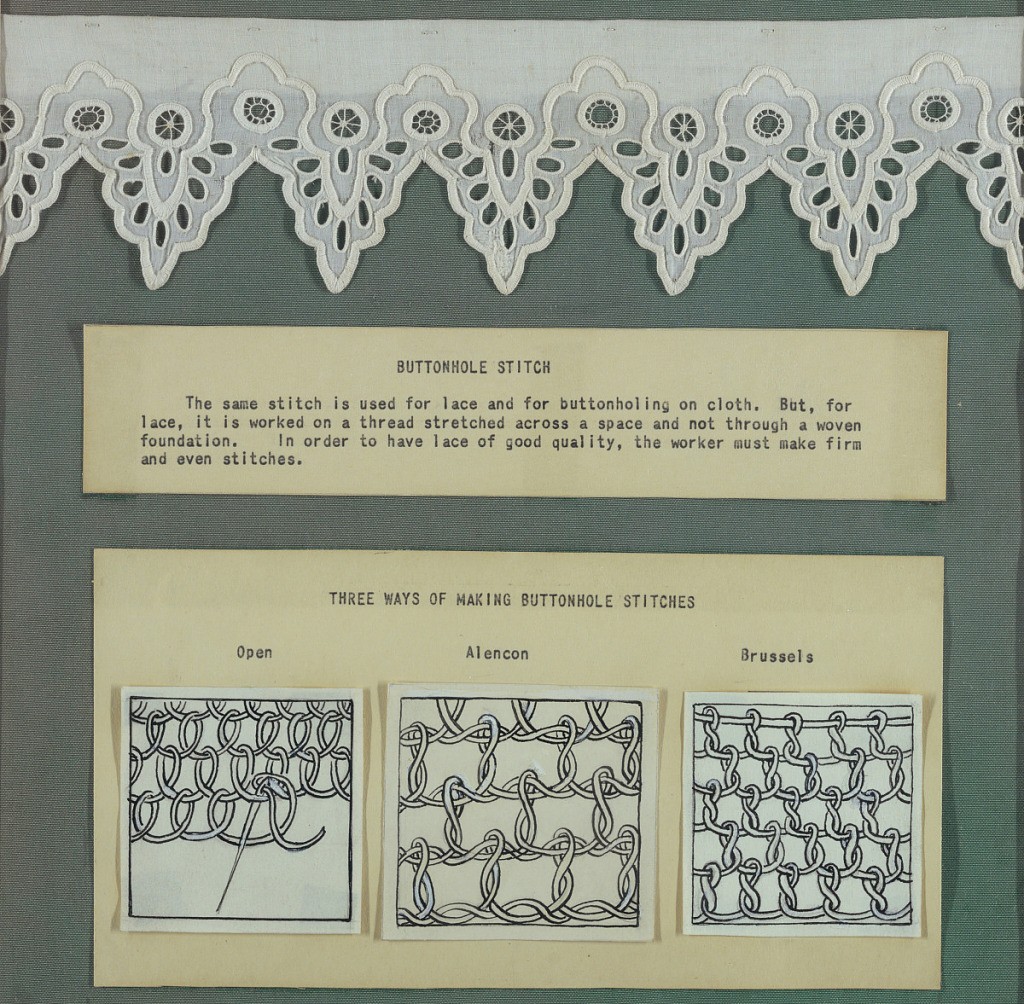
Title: Buttonhole Stitch
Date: ca. 1890
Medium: white cotton on white linen; example of button-hole stitch
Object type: Cuff
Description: Study card: c/: cuff with Van Dyke edge cut in small scallops and worked in button-hole, overcasting, and loop stitches. See also: 1942-7-2-a, b which were originally a st with this object, and are deaccessioned.